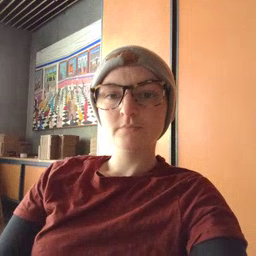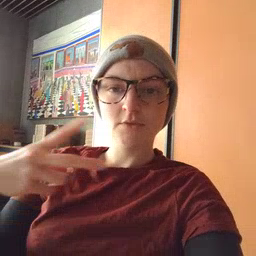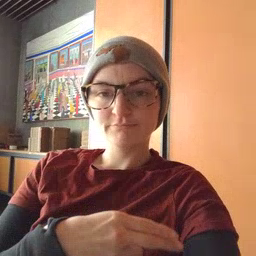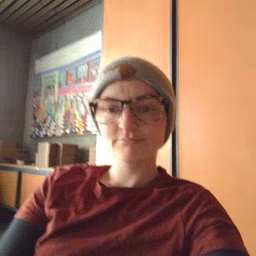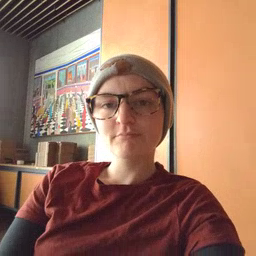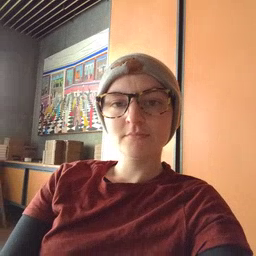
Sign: cut